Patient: sex M, age 50
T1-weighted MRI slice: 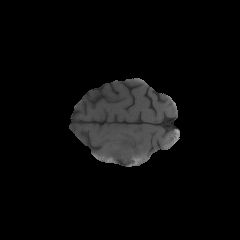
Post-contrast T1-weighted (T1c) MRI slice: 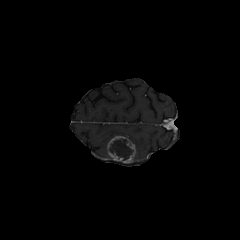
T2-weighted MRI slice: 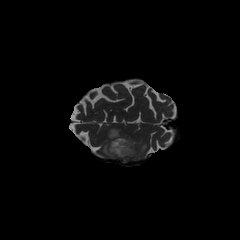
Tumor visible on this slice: yes
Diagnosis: Glioblastoma, IDH-wildtype
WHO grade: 4